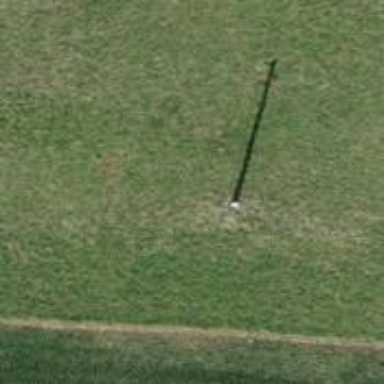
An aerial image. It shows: Power pole.